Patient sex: M
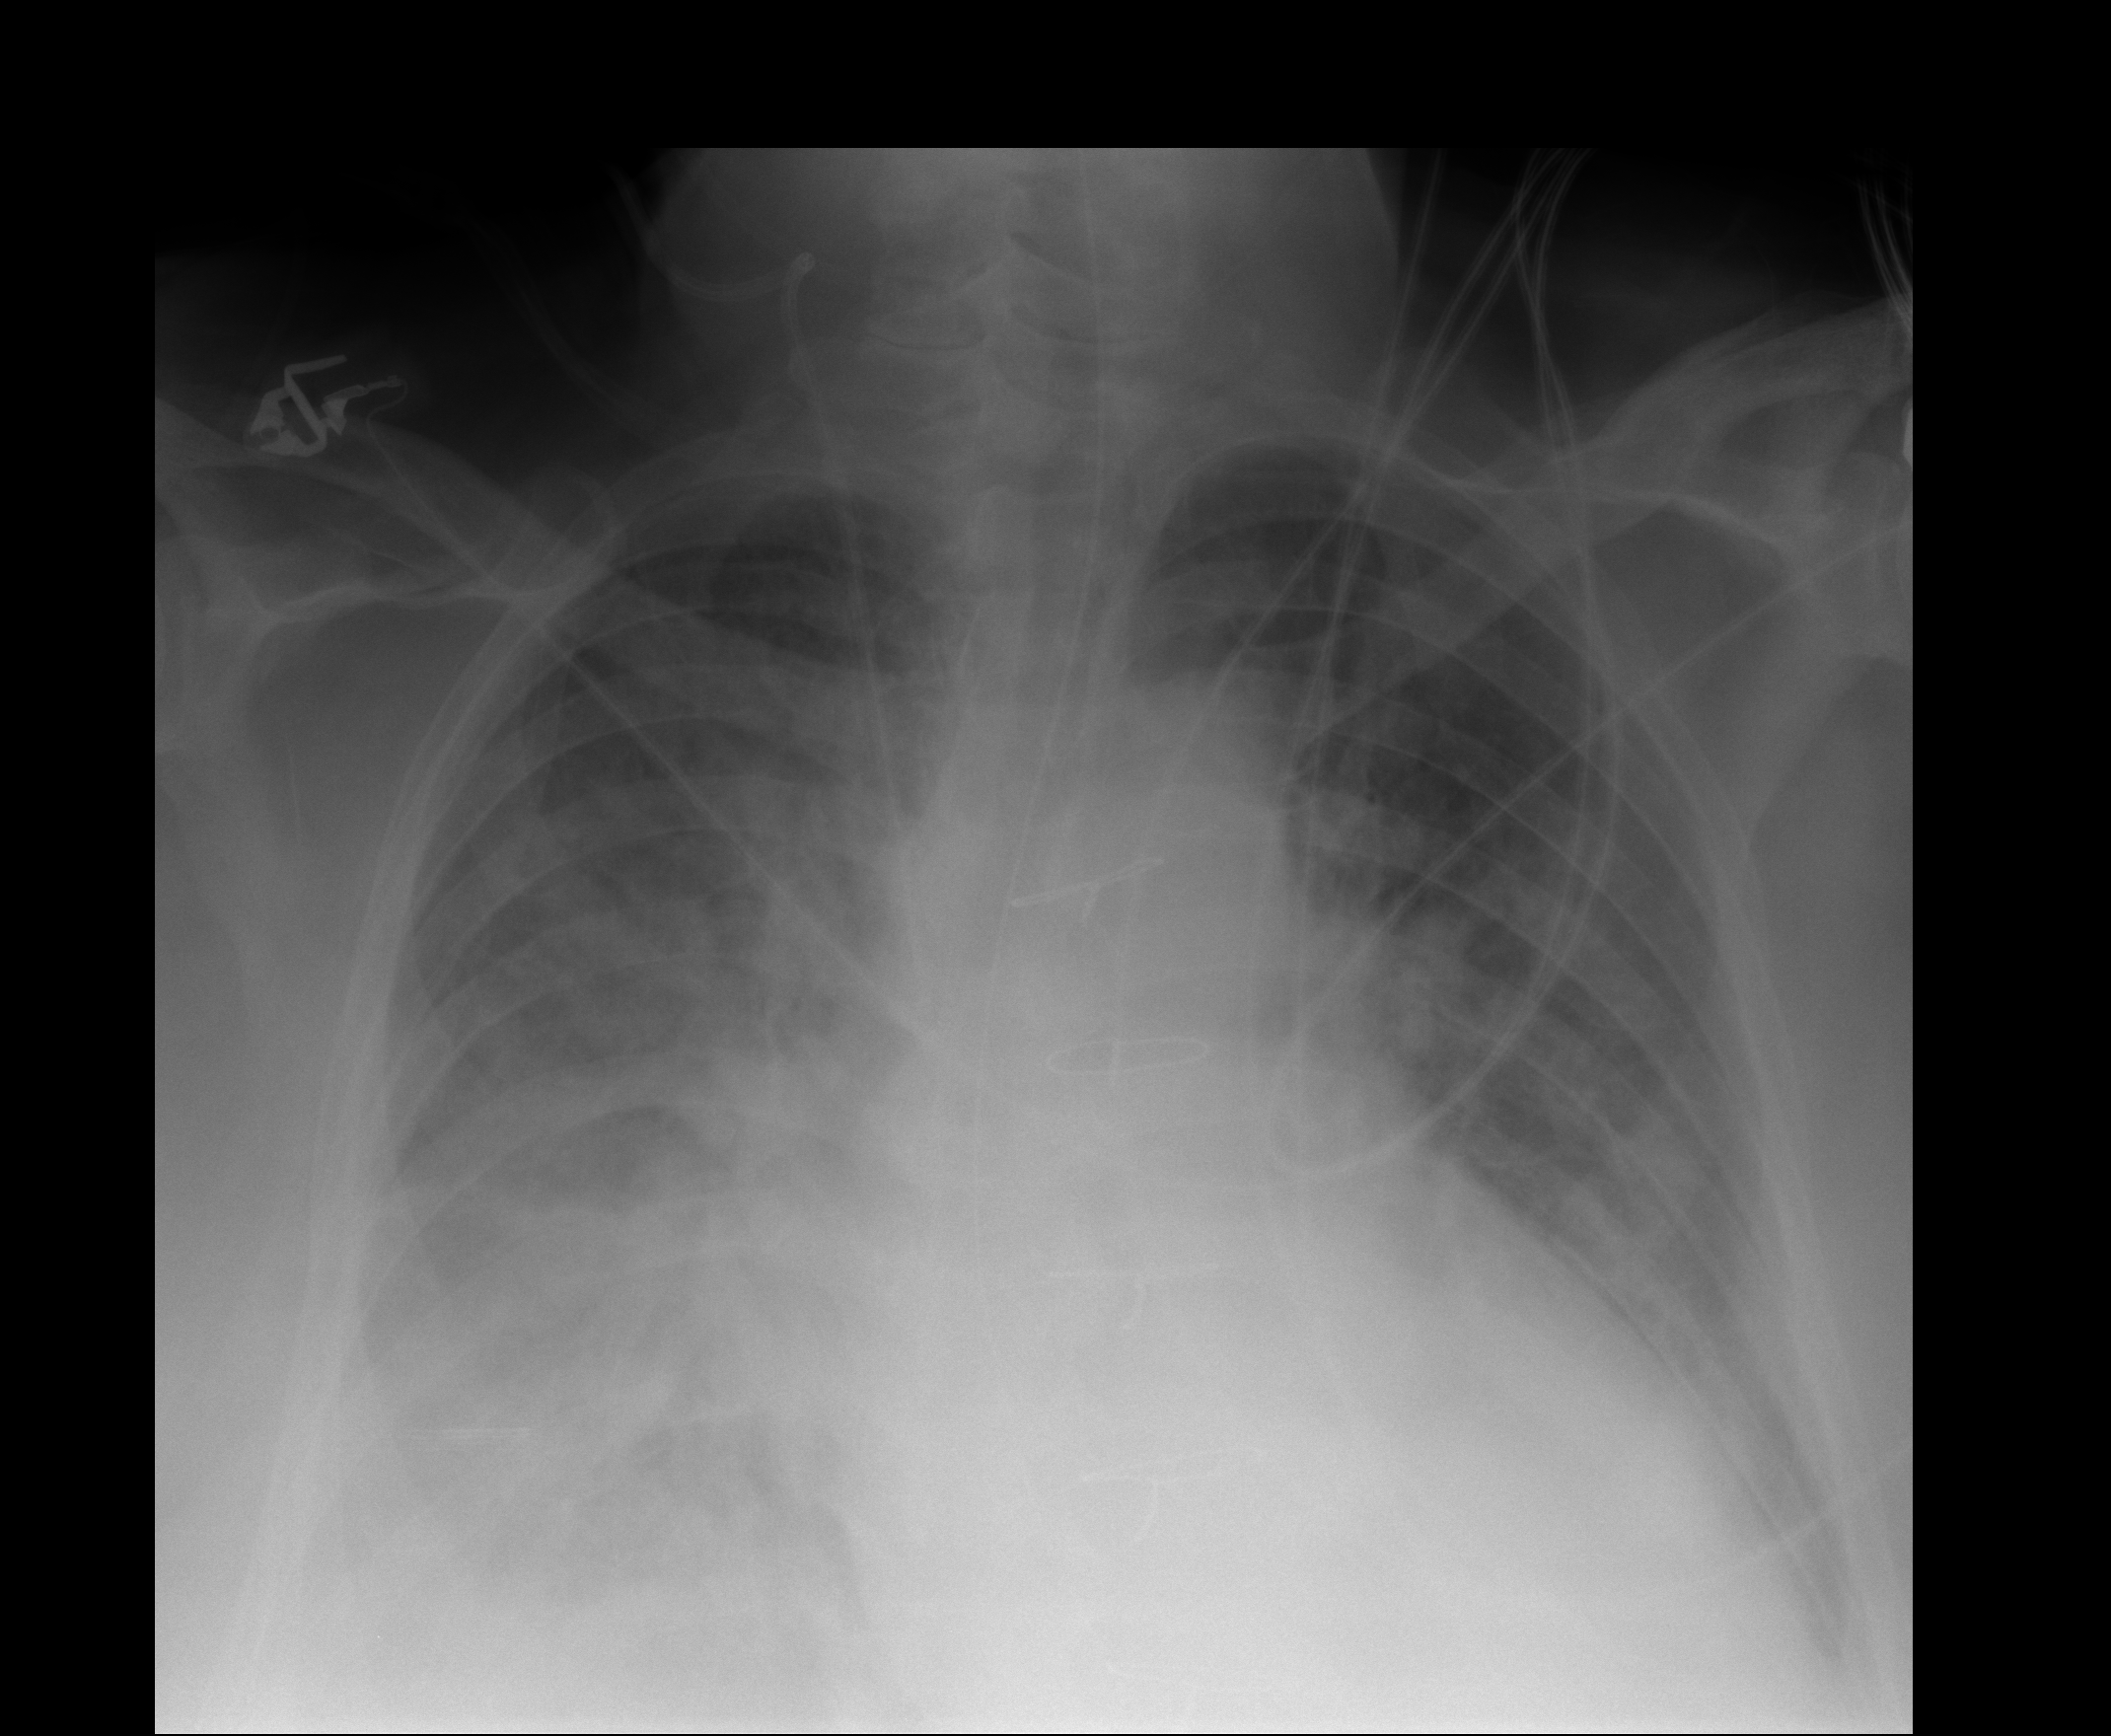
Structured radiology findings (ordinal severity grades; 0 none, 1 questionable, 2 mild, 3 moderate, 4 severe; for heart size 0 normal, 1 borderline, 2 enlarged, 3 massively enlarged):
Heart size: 3
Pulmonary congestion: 2
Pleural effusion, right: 3
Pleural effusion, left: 2
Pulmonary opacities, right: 3
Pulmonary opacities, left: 2
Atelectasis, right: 3
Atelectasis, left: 2